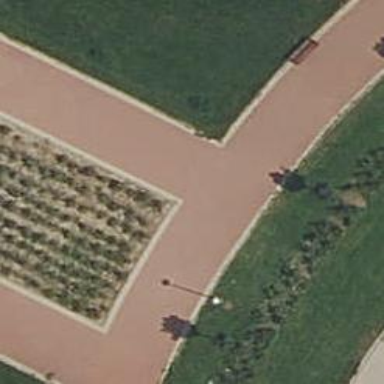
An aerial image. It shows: Footway made of paving stones.